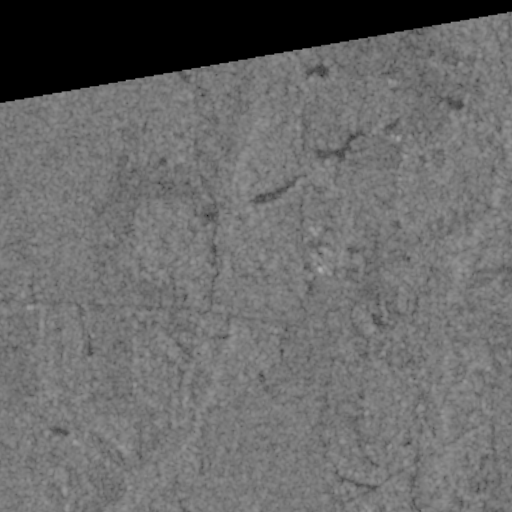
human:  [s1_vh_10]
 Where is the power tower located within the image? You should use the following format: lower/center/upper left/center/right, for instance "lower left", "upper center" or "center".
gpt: The power tower is located in the lower right of the image.
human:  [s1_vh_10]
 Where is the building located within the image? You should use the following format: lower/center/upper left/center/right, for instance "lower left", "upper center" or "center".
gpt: The building is located in the center left of the image.
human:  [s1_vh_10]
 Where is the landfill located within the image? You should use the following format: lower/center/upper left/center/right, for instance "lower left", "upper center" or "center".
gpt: There is no landfill in the image.

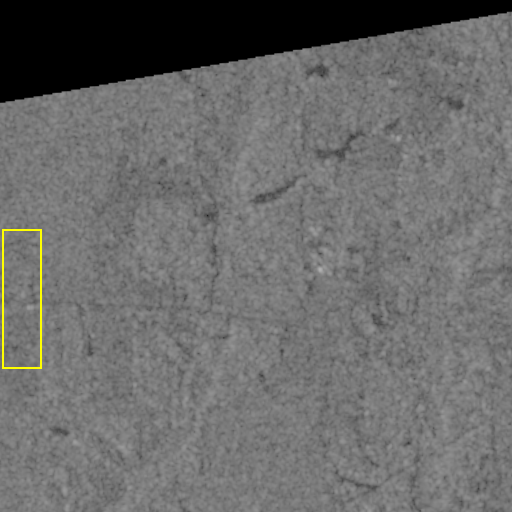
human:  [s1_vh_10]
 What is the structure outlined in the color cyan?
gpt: There is no cyan outline.
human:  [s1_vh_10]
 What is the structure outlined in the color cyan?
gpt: There is no structure outlined in cyan.